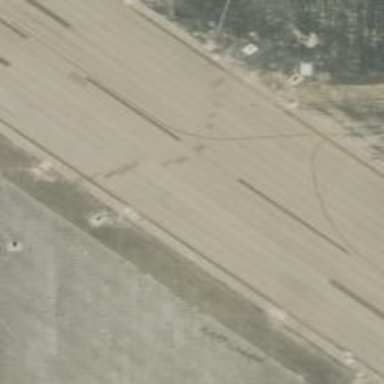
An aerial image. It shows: Runway surface made of asphalt at airport.